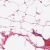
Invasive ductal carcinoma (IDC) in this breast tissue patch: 0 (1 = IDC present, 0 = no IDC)